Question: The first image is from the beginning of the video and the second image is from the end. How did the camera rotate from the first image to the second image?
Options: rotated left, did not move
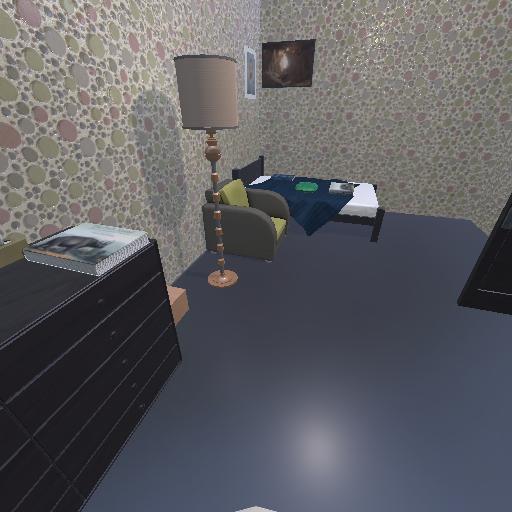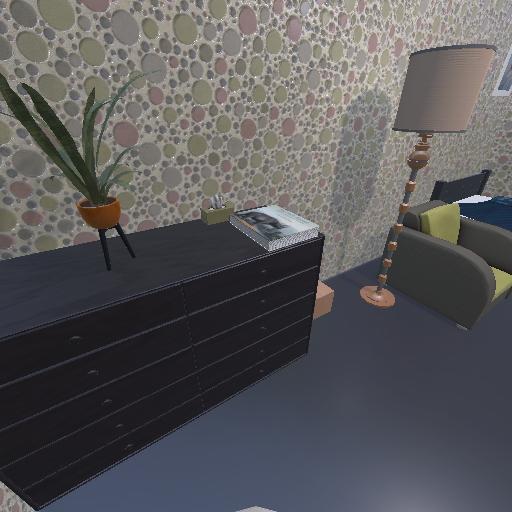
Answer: rotated left